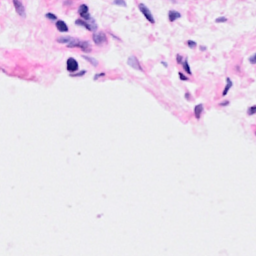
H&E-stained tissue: Breast